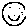
Label: smiley face